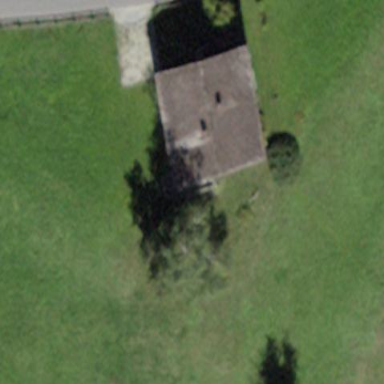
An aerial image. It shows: Detached building.